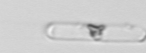
Label: Cerataulina_pelagica